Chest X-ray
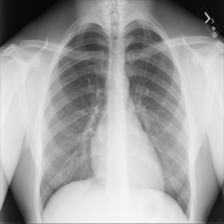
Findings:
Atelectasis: negative
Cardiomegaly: negative
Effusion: negative
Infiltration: negative
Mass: negative
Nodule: negative
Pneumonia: negative
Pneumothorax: negative
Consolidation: negative
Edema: negative
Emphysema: negative
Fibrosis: negative
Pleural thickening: negative
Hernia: negative